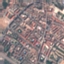
Land use / land cover class: Residential